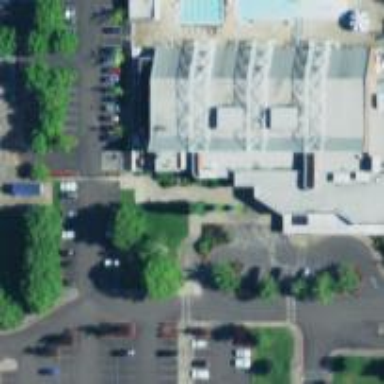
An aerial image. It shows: Building that is part of sports center dedicated to swimming activities.